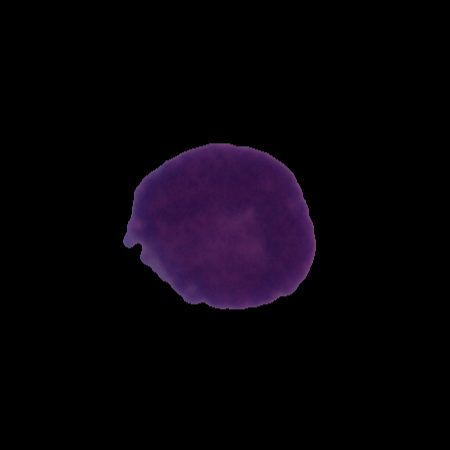
Label: cancer